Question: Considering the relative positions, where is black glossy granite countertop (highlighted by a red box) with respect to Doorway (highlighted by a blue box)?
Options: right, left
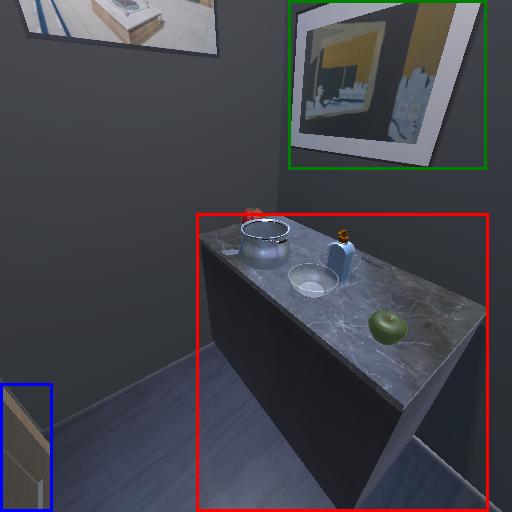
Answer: right